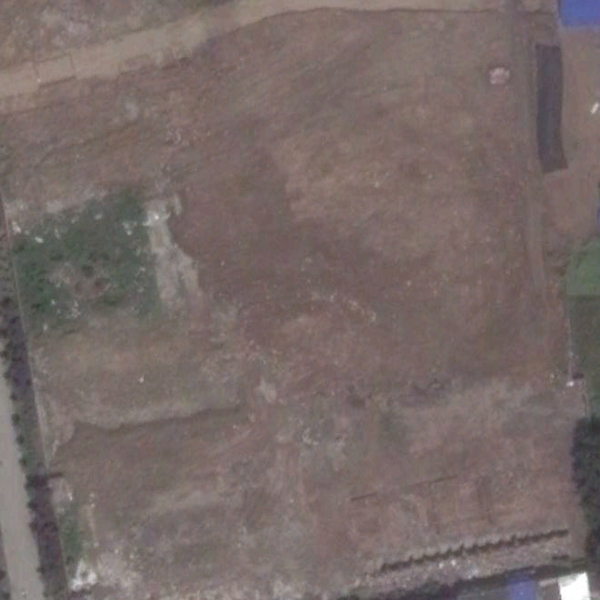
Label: BareLand